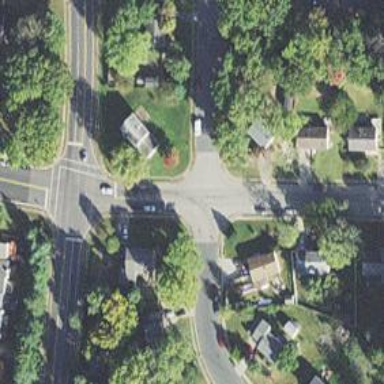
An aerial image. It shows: Unmarked road crossing.